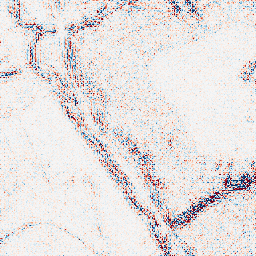
Category: wavelet
Decomposition family: wavelet_reverse_biorthogonal
Decomposition parameters: wavelet: rbio3.5
level: 2
Upsampling method: regularized
Upsampling parameters: scale: 2
lambda_reg: 0.1
Upsampling scale: 2